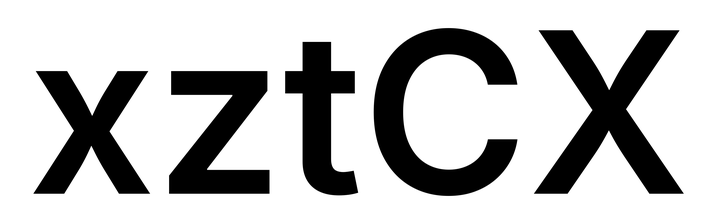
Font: Inter_SemiBold